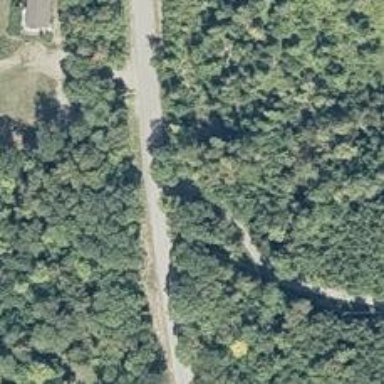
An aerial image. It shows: Driveway with track grade of grade5.